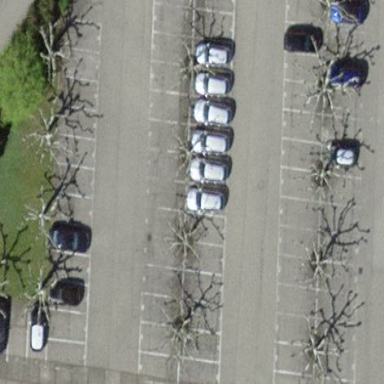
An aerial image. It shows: Parking area with surface.